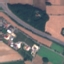
Land use / land cover: Highway